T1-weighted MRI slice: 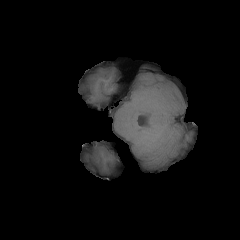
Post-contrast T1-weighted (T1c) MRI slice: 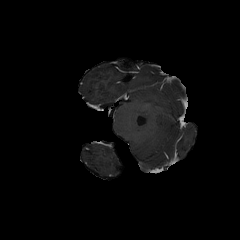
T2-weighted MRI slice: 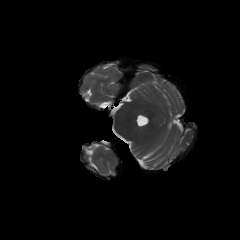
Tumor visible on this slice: no